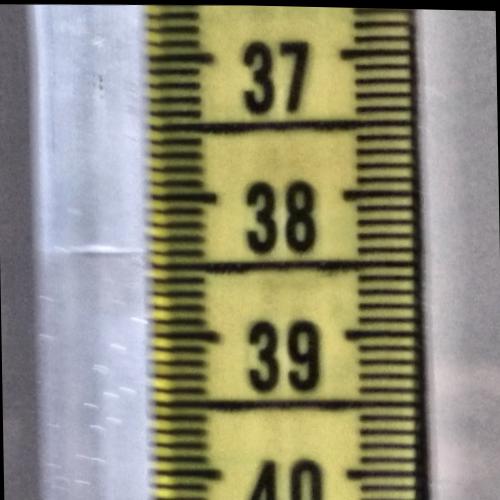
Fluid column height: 38.4 cm